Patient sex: M
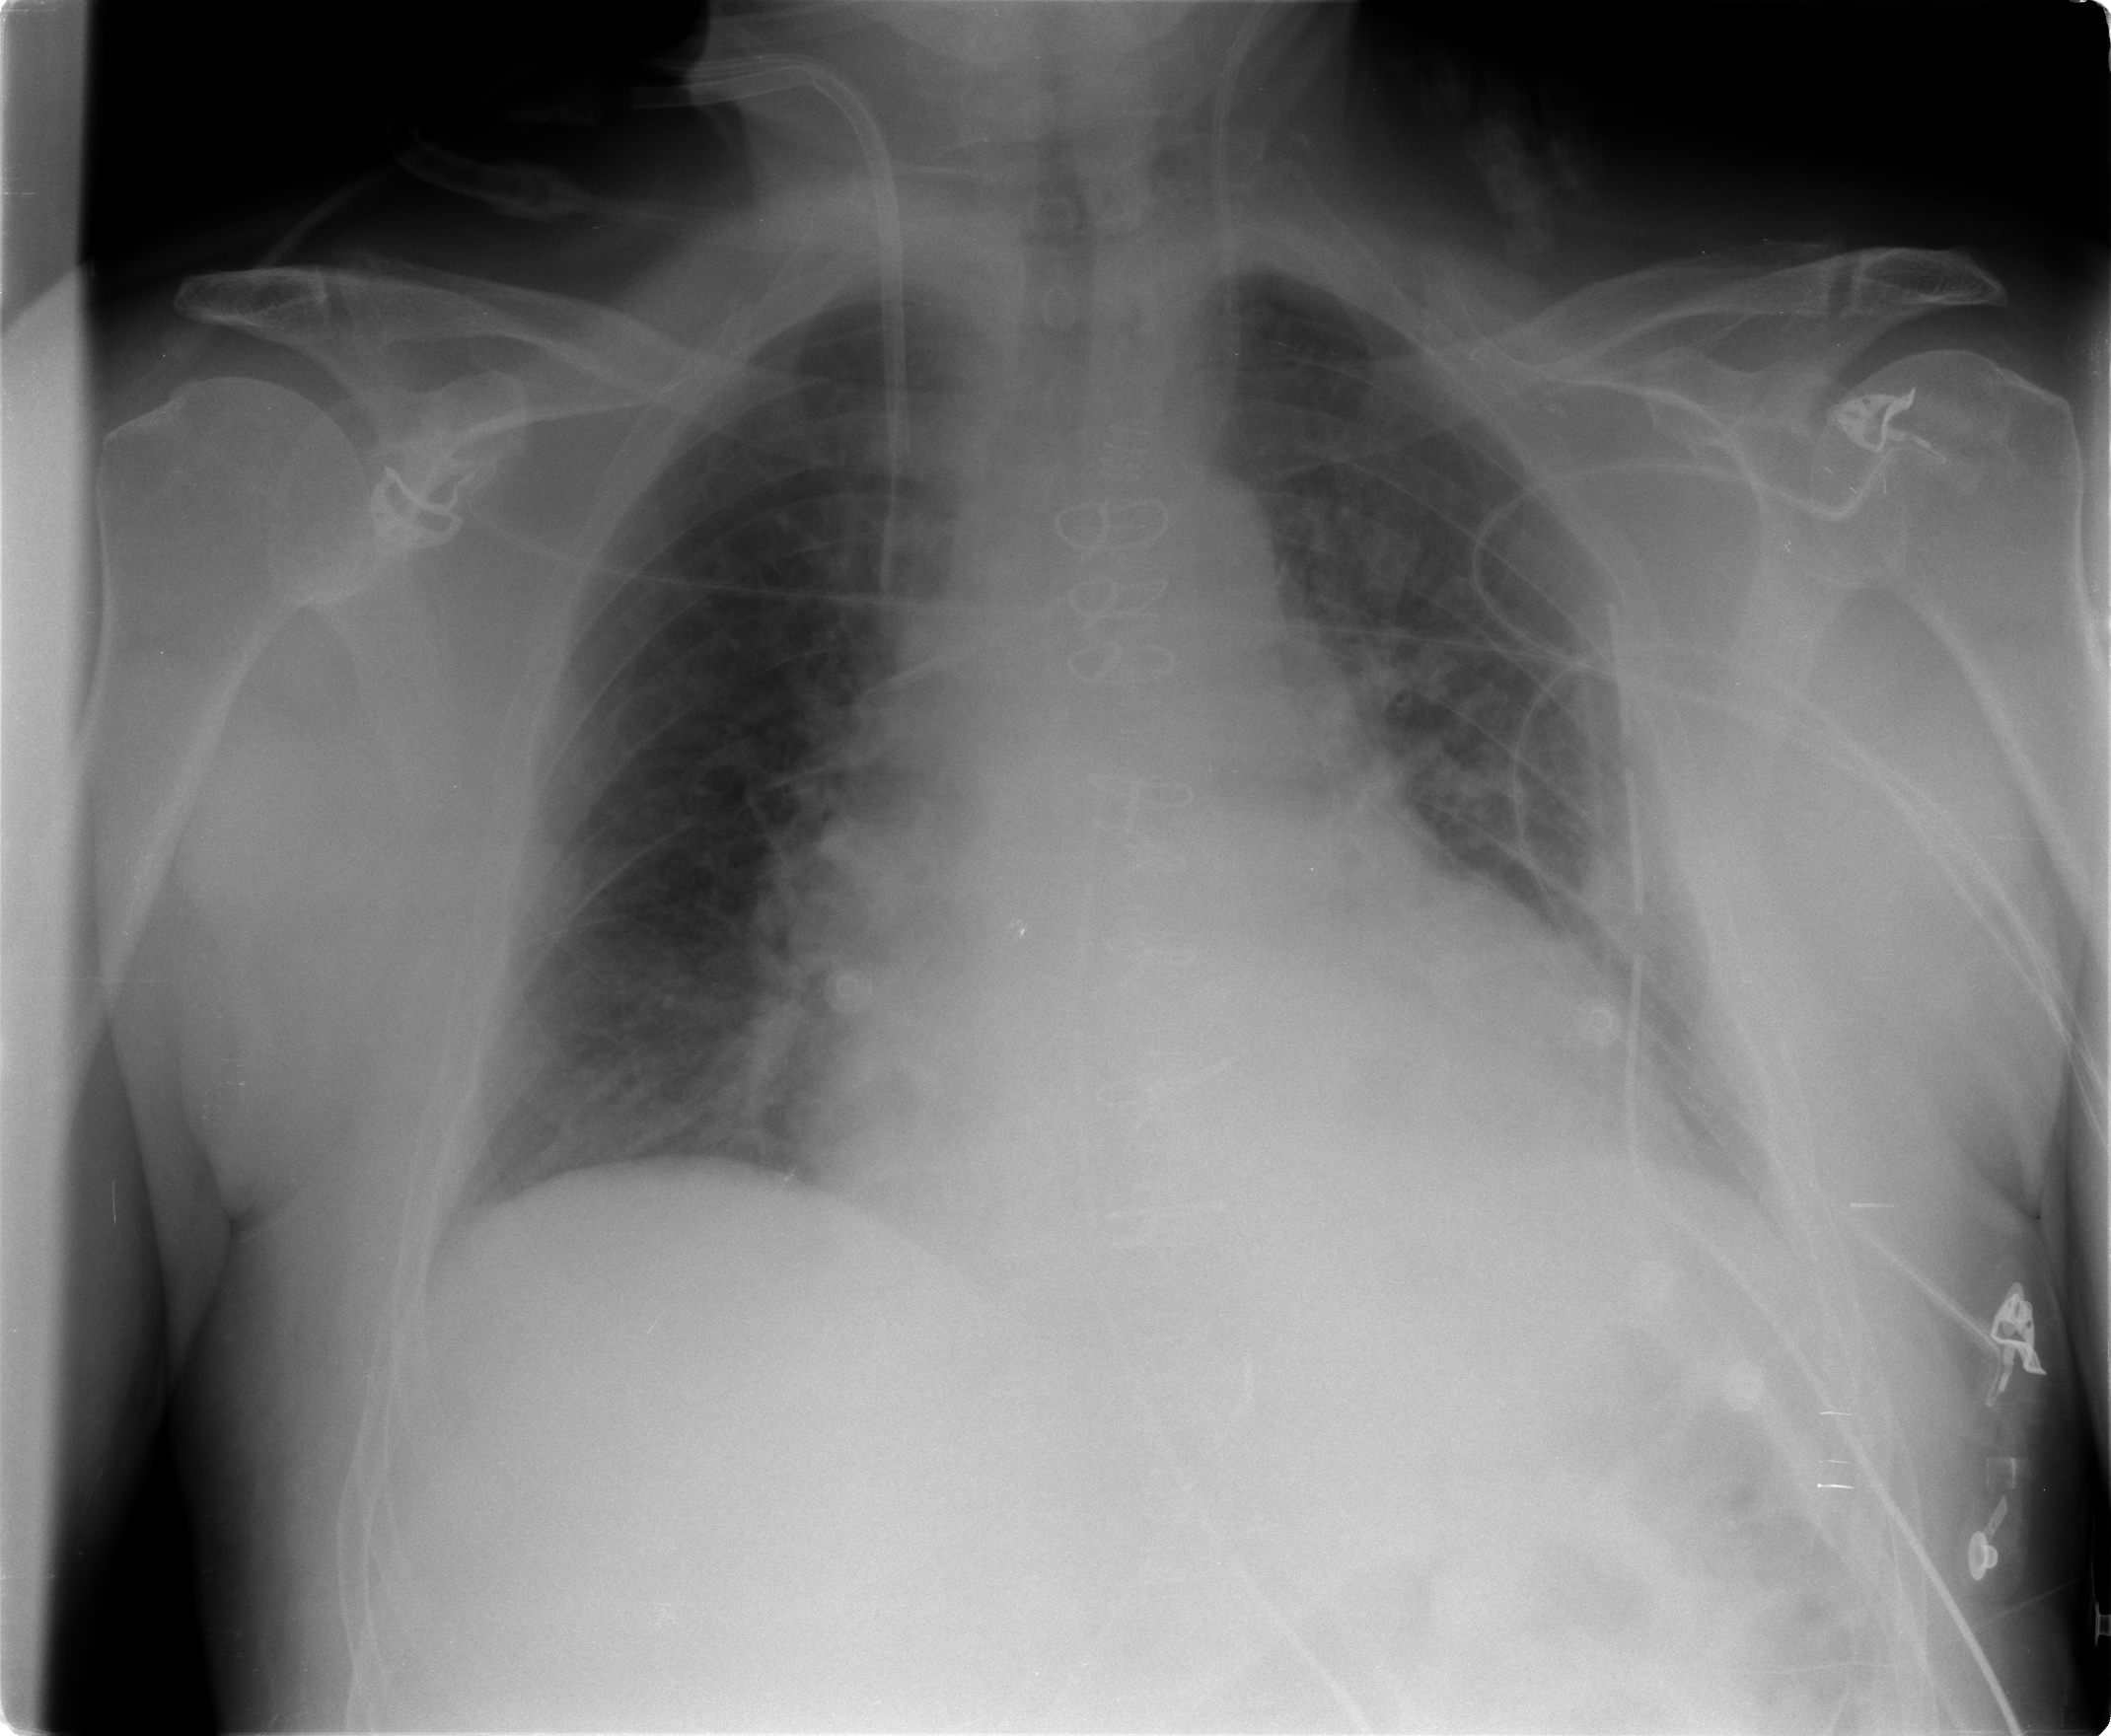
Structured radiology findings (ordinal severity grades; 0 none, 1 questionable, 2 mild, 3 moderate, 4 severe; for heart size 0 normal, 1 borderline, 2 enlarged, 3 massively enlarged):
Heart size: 2
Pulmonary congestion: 2
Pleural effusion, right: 0
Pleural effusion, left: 1
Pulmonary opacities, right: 0
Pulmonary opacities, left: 0
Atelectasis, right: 0
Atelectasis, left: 2